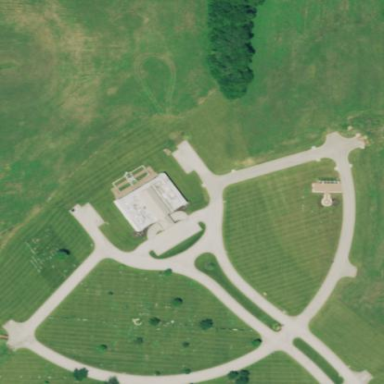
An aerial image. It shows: Cemetery.